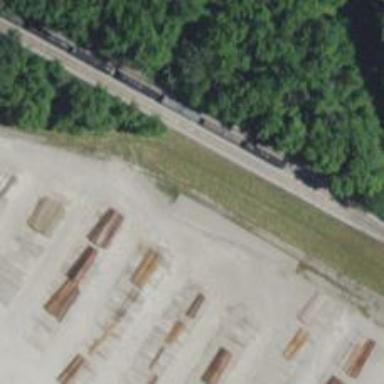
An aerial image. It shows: Rail spur service.